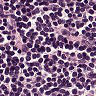
Metastatic tissue present: no